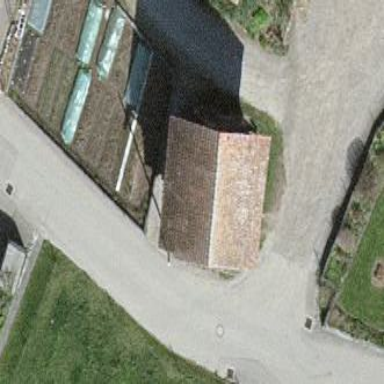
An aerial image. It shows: Rural barn.